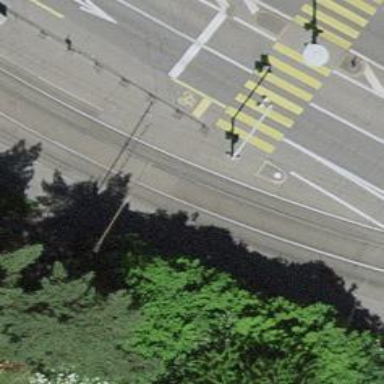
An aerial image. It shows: Tram crossing on the railway.